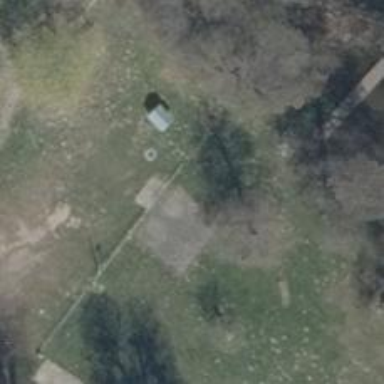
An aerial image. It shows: Picnic site for tourists.